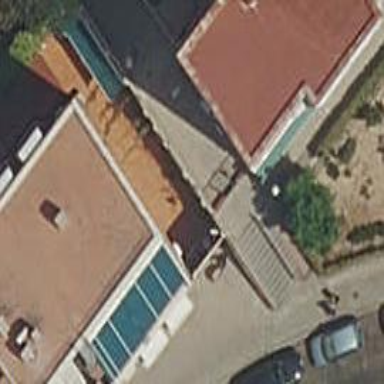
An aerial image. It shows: Set of steps made of paving stones.